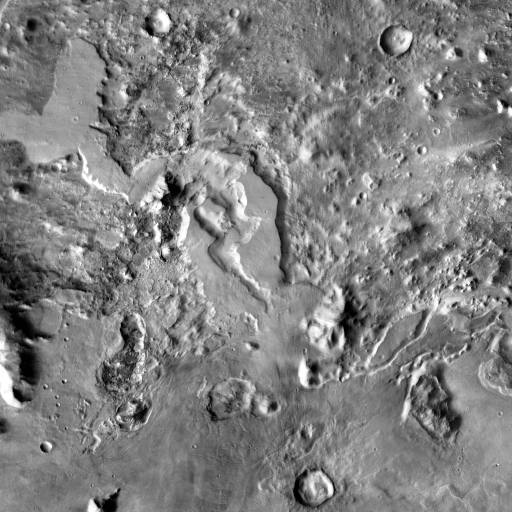
Crater classes present: Background, Other, Layered, Buried